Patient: sex M, age 63
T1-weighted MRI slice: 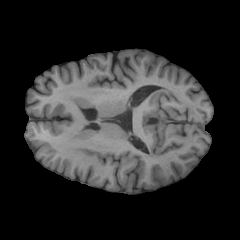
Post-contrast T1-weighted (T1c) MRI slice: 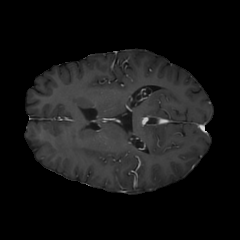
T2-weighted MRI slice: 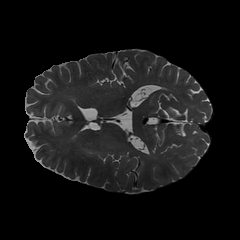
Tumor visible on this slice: no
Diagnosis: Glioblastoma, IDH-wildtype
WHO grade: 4